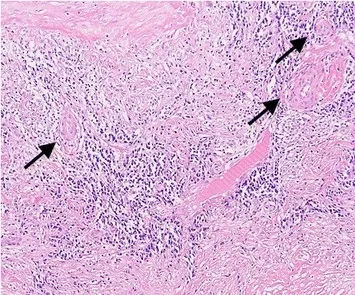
A section of the right PA, showing granulomatous lymphoplasmacytic arteritis of the media with irregularly distributed Langhans' giant cells (arrows, hematoxylin and eosin, 100x).
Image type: pathology (h&e)